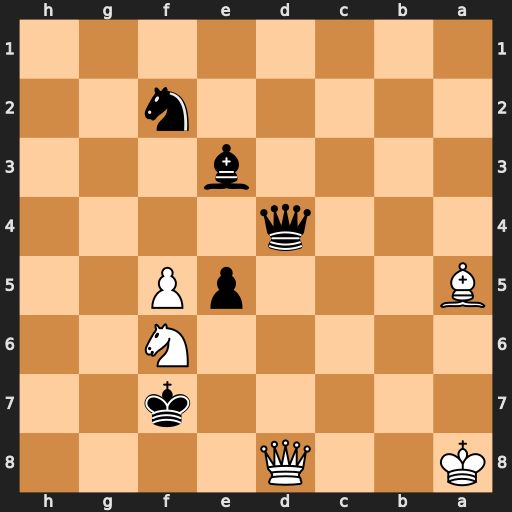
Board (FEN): K2Q4/5k2/5N2/B3pP2/3q4/4b3/5n2/8
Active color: b
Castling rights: -
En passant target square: -
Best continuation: Qa7#